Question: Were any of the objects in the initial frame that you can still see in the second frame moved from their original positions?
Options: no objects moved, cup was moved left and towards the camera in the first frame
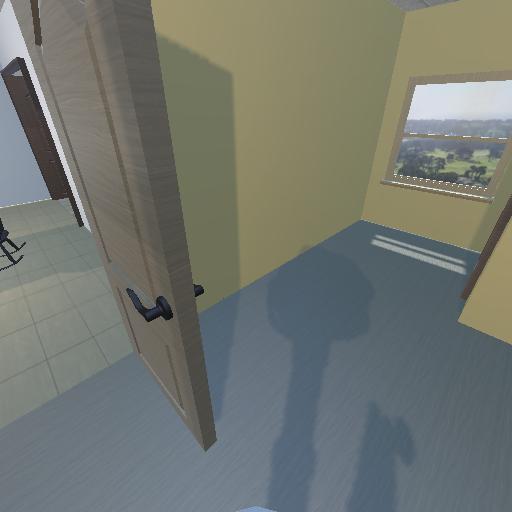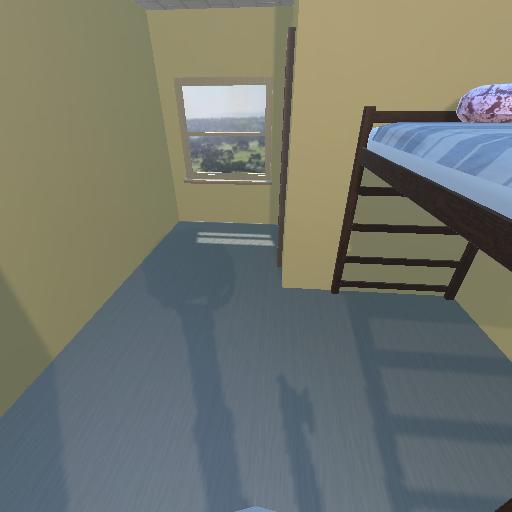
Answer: no objects moved